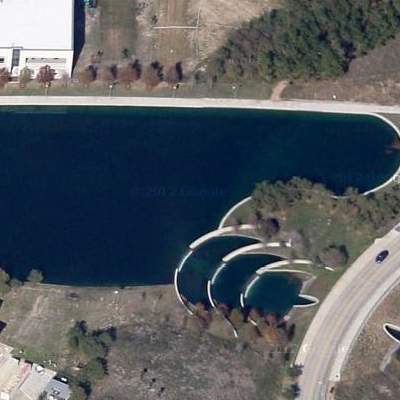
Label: dRiverLake